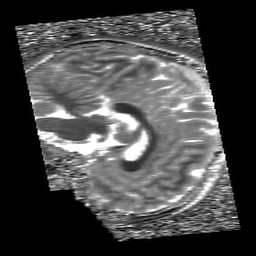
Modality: T1map
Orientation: sagittal
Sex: female
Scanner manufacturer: siemens
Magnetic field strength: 3 T
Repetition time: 5 s
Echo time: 0.00355 s